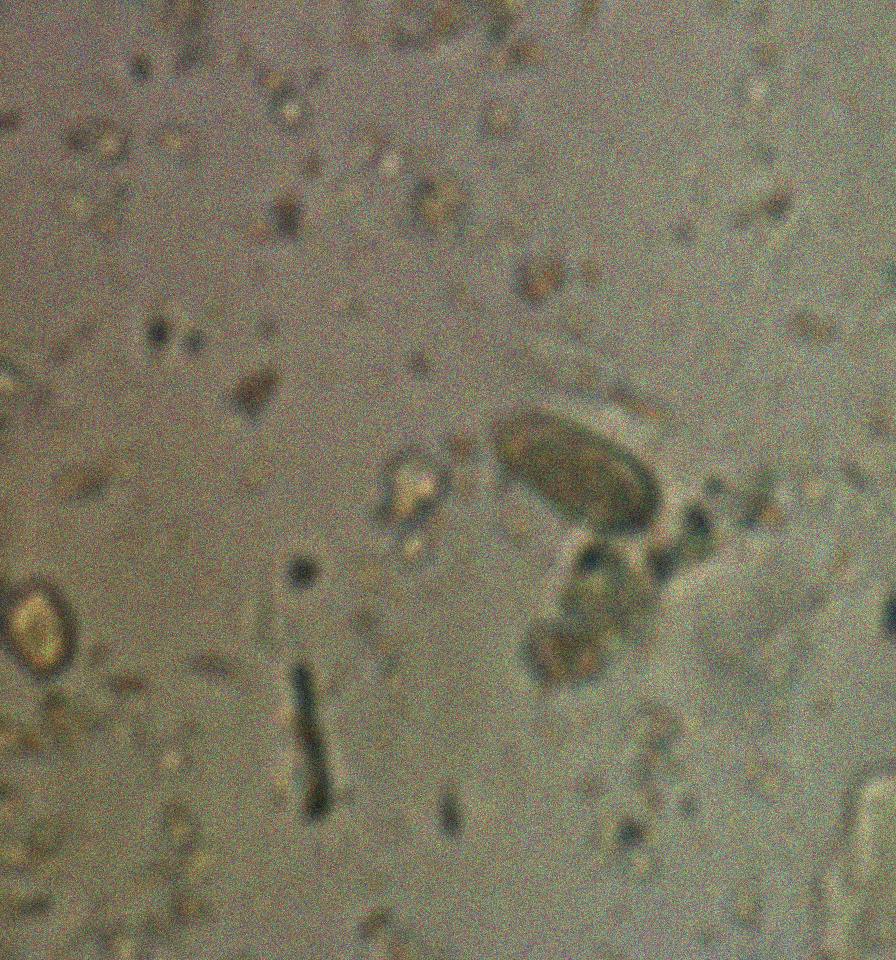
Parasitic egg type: Capillaria philippinensis